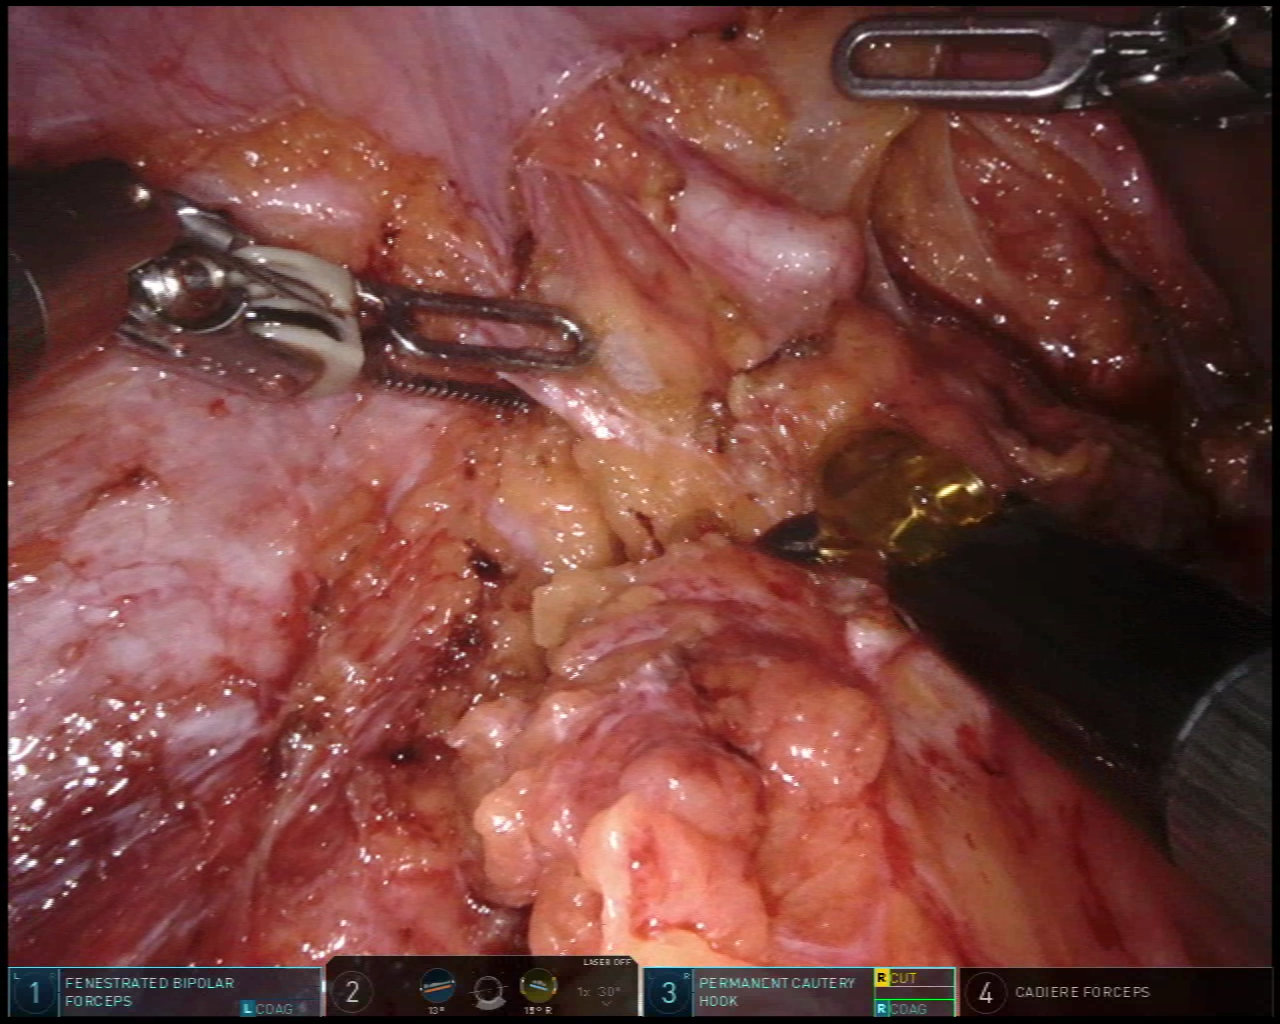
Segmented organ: ureter
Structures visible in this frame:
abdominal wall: yes
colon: no
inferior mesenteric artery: no
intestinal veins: no
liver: no
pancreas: no
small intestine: no
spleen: no
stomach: no
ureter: yes
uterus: no
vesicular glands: no